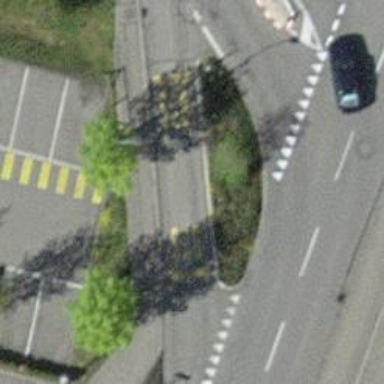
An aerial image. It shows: Public transport stop position.